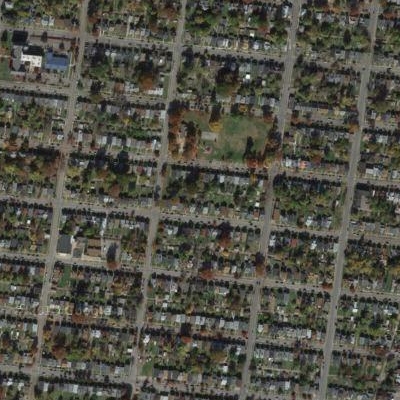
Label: Resident